Question: I have a C structure like this ...
'''
struct icmp_prefixopt {
u_int8_t icmpopt_type;
u_int8_t icmpopt_len;
u_int8_t prefixlen;
u_int8_t lflag:1;
u_int8_t aflag:1;
u_int8_t reserved:6;
};
'''
and I have provided values to members like this in same module-
'''
popt= (struct icmp_prefixopt *)
malloc(sizeof(struct icmp_prefixopt));
popt->icmpopt_type = 3;
popt->icmpopt_len = 4;
popt->prefixlen = (u_int8_t)strtoul(arg, (char **)NULL, 0);
arg = index(arg, '+');
if (arg) {
++arg;
popt->lflag = ((u_int8_t)strtoul(arg, (char **)NULL, 0))&1;
}
arg = index(arg, '+');
if (arg) {
++arg;
popt->aflag = ((u_int8_t)strtoul(arg, (char **)NULL, 0))&1;
}
arg = index(arg, '+');
if (arg) {
++arg;
popt->reserved = 32; //((u_int8_t)strtoul(arg, (char **)NULL, 0))<<2;
}
'''
where arg is command line argument passed to this module.
Now looking at the contents of structure after execution in hex format ->
'''
03 04 20 81
icmpopt_type: seems fine
icmpopt_len: seems fine
prefixlen: seems fine
'''
but bits looks like reversed for other 3 fields in their constitute byte-
'''
lflag:1; aflag:1; reserved:6
'''
so it should have been - '<PHONE>=A0' but actually they are '=>81=<PHONE>'
It arise many questions to me ...
1. Is there anything to do with little endian/big endian?
2. If yes, what is the counterpart for functions like htonl and htons for 8 bit.
3. If no, what may be the possible issue or have I misunderstood something completely ?
4. What is best approach ? To modify order of these fields within the structure itself or applying some bit wise operator and shifting of bits here itself?
The input provided at command line-
'''
32+1+0+32
'''
This final 32 serves no purpose here,as I have fixed 32 in module itself for testing.
Although my actual purpose needs to consider this field also.
Please help me soon with any alternative approach.
Thanx in advance.

This is the actual structure I need to create and along with creating, need to made a provision for users to specify values for all the fields through GUI. (Right now only through linux command line).
I guess I have made the problem more clear now but still if any further information is required, I would be much happy to add.
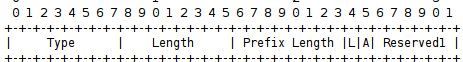
Answer: How the compiler chooses to pack bit-fields is completely implementation-dependent. It doesn't necessarily have anything to do with endianness.
'htnol' (and similar) don't apply to bit-fields. If you need a guaranteed order, then you will need to manually pack a 'uint8_t' yourself. For example:
'''
struct icmp_prefixopt {
u_int8_t icmpopt_type;
u_int8_t icmpopt_len;
u_int8_t prefixlen;
u_int8_t stuff;
}
...
popt->stuff = (lflag << 7) | (aflag << 6);
'''
Of course, in practice, you should use sensible '#define's rather than magic numbers (for 6 and 7). And you may decide to wrap this in a bunch of setter and getter functions.